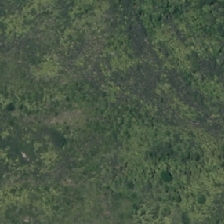
Land cover: indigenous_forest